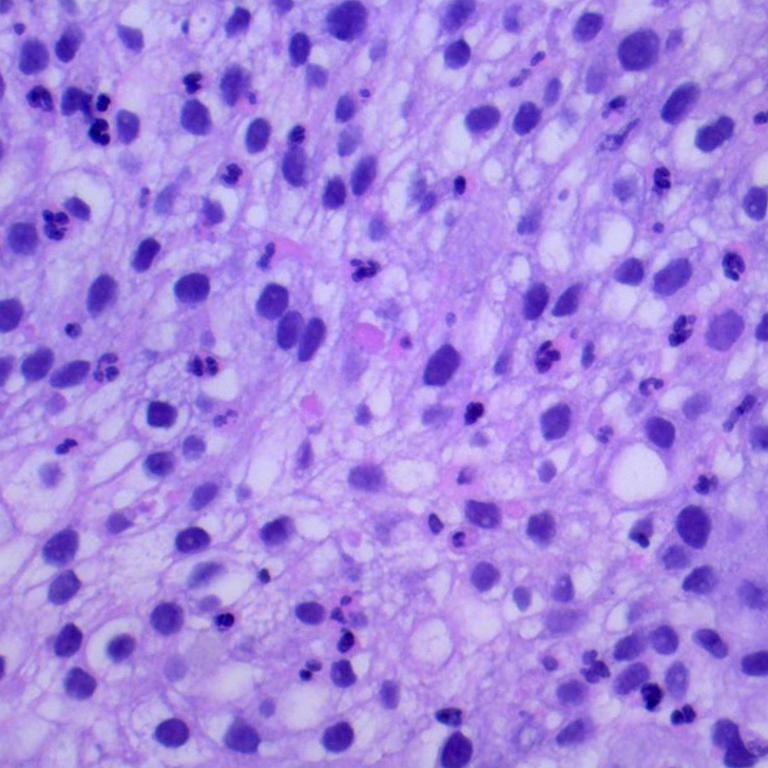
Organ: lung
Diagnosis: squamous carcinomas